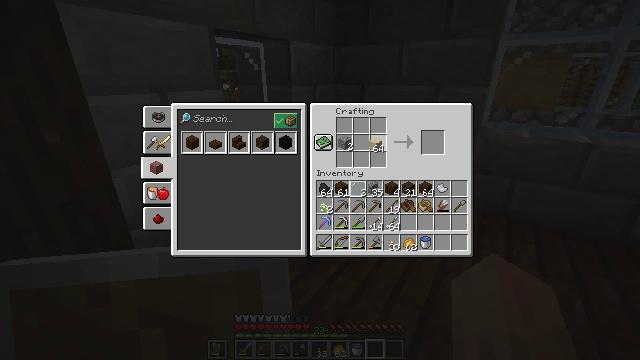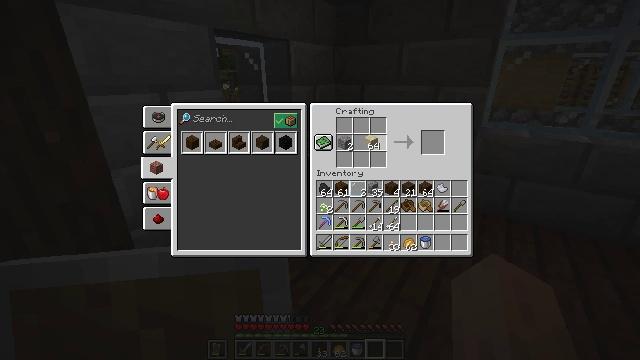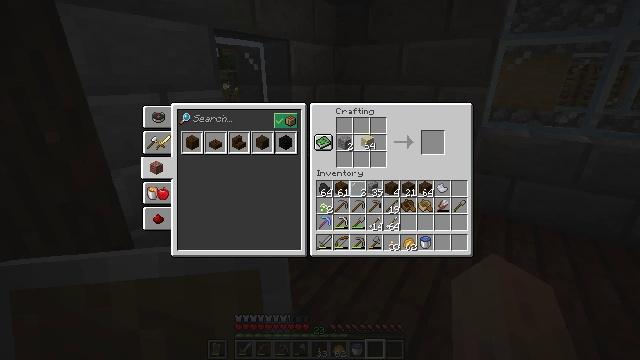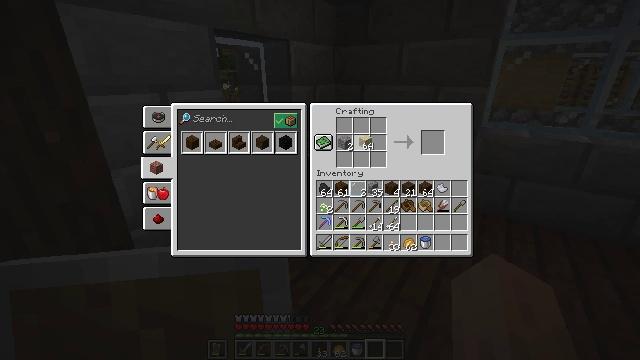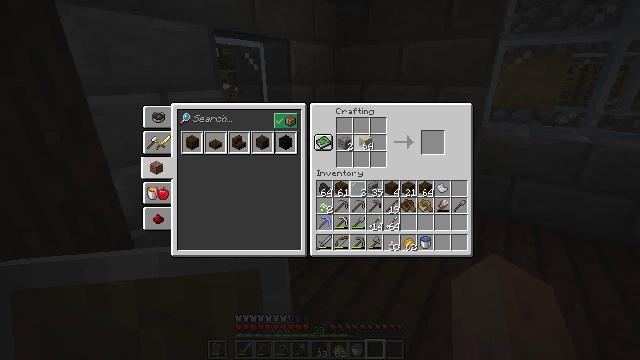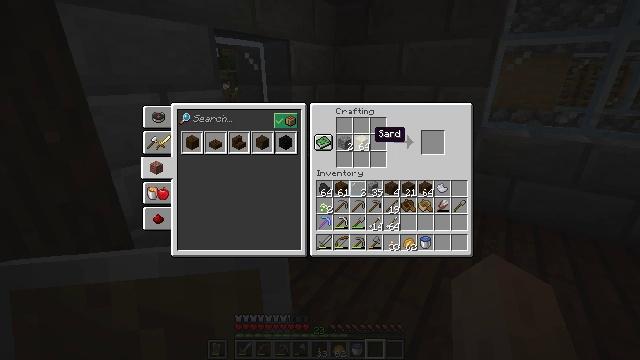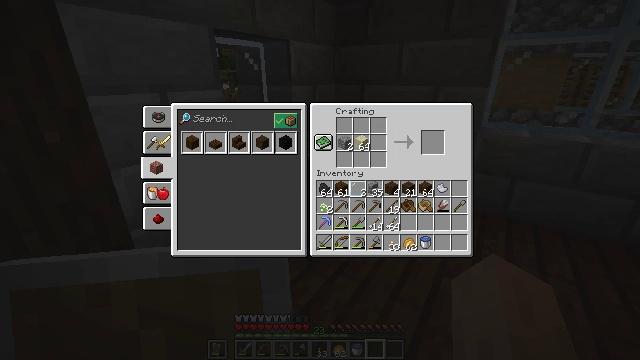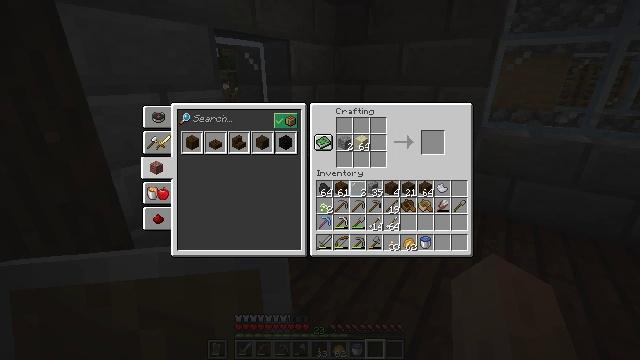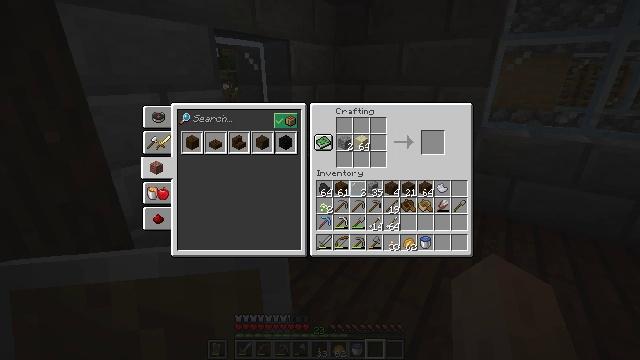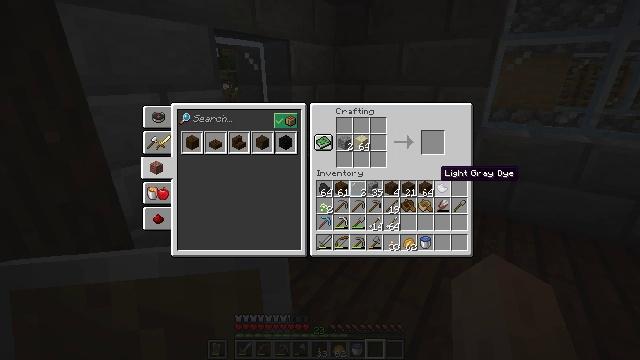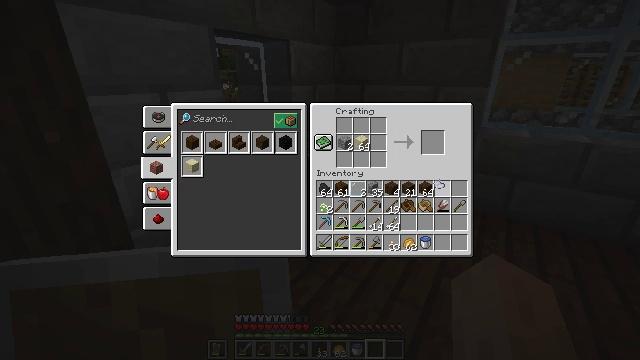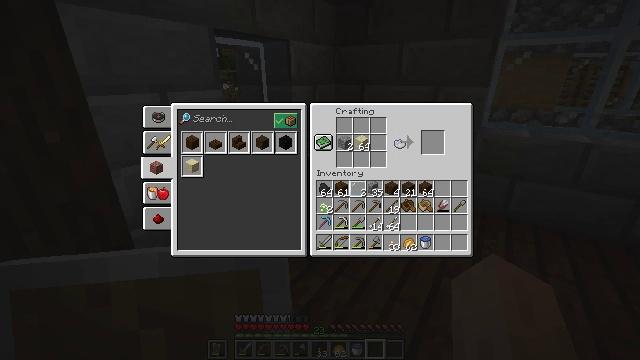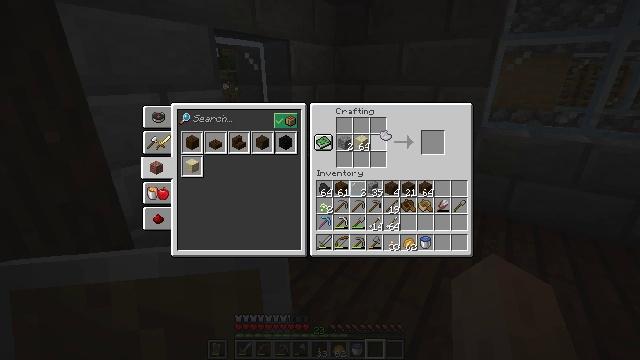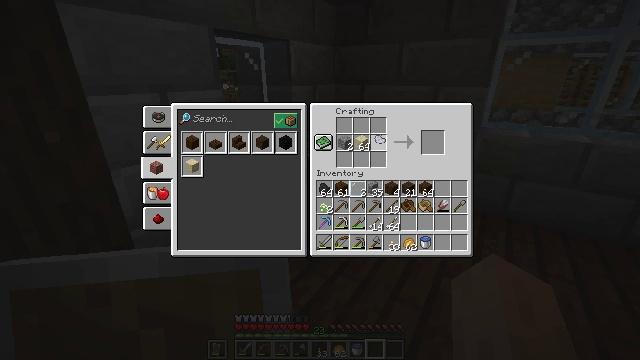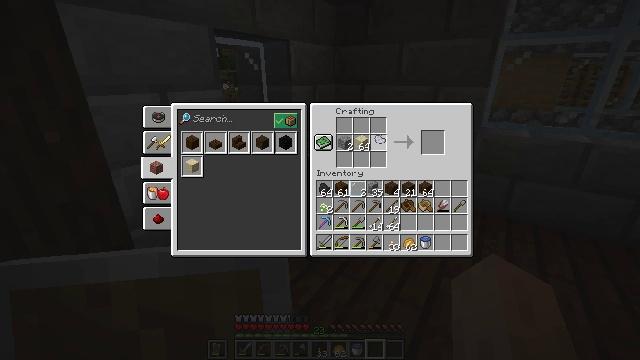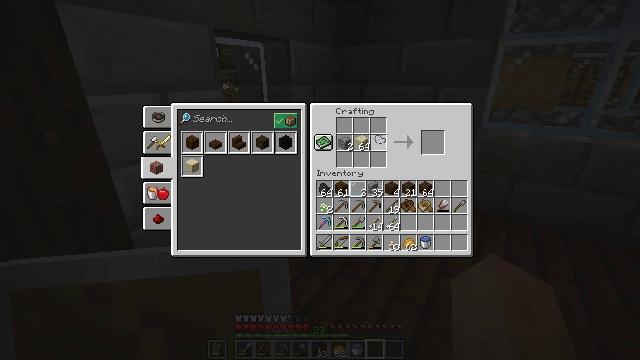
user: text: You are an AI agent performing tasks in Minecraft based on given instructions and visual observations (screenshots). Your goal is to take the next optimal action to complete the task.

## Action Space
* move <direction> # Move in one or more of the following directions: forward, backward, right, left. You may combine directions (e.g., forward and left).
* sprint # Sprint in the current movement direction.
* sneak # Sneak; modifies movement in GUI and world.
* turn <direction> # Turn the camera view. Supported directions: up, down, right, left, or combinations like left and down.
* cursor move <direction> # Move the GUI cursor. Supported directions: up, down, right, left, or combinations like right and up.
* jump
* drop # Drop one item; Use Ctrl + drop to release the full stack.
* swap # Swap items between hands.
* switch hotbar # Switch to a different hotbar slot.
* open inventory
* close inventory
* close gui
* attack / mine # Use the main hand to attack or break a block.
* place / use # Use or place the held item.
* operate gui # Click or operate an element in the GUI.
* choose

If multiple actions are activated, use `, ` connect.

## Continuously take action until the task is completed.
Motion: motion action
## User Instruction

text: Recycle the stone brick stairs from the structure.
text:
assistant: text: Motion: no_op
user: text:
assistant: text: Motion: no_op
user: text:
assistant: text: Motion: attack / mine
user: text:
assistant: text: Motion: attack / mine
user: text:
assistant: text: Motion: no_op
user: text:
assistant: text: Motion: turn right and down
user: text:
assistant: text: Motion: turn right and down
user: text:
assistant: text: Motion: turn right
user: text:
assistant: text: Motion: turn right
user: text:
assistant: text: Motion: attack / mine
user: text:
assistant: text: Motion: turn left and up, attack / mine
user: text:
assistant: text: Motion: turn left and up
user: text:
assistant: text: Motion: no_op
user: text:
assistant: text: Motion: attack / mine
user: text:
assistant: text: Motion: attack / mine
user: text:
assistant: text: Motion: no_op
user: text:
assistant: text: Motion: no_op
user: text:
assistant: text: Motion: no_op
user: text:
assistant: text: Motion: no_op
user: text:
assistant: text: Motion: turn right
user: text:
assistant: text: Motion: turn left
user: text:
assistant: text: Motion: no_op
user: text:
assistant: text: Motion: no_op
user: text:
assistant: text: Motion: no_op
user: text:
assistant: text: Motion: sneak
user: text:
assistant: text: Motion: sneak, attack / mine
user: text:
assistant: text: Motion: sneak, turn left
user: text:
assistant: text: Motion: sneak, turn left
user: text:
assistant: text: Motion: sneak, attack / mine
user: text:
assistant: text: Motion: sneak, turn left